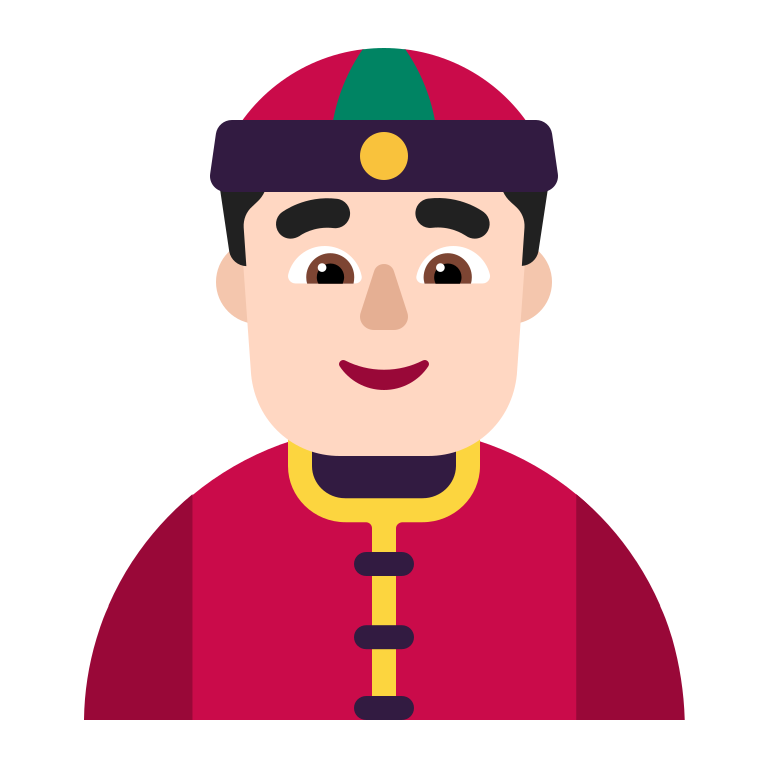
person with skullcap flat light